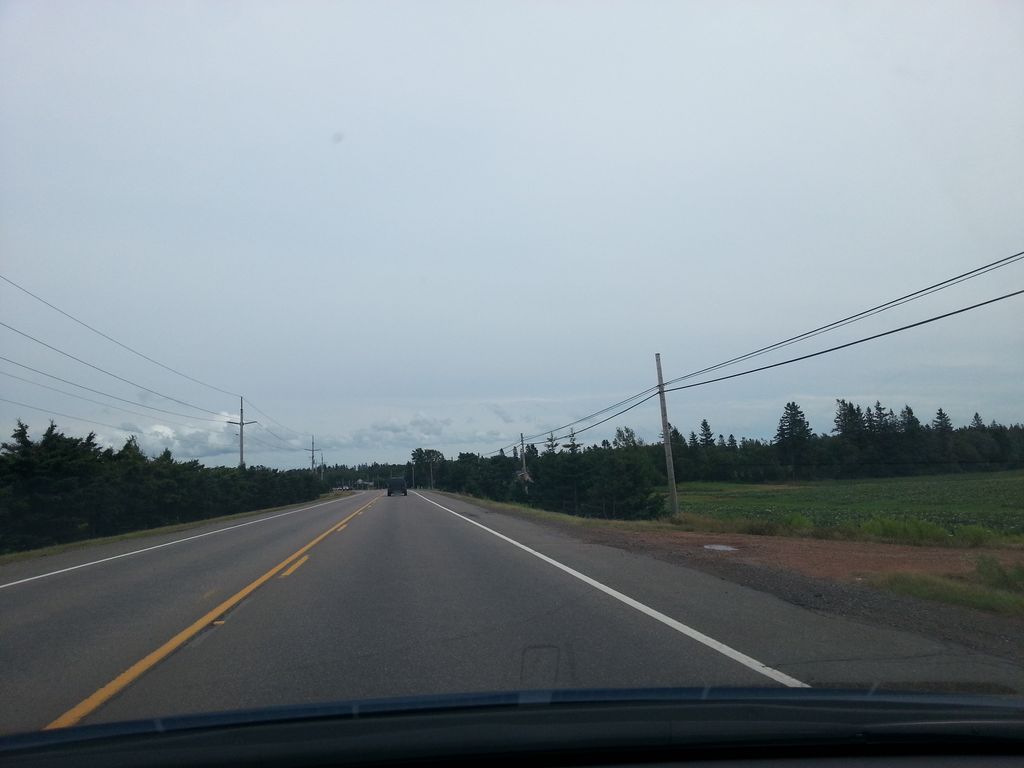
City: charlottetown